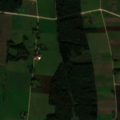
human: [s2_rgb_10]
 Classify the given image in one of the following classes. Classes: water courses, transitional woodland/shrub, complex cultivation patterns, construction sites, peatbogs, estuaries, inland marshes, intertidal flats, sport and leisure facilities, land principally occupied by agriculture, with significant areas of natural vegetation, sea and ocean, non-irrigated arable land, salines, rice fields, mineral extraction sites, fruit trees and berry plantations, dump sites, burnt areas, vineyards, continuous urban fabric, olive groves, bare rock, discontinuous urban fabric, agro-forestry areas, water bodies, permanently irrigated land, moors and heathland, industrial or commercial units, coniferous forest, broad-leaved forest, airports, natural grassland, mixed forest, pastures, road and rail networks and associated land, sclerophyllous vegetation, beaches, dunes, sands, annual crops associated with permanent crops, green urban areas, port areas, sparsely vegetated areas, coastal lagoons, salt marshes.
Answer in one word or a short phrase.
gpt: non-irrigated arable land, complex cultivation patterns, broad-leaved forest, transitional woodland/shrub